Question: I'm not sure if this is an error on my part or not, because I can't find any difference between code I use and code in documentation and videos.
I have a piece of code that uses a 'SectionList'to display data that is arranged and packages into an array using lodash's 'groupBy'and 'reduce'methods.
'''
import React, { Component } from 'react';
import {
Platform,
StyleSheet,
Text,
ScrollView,
Button,
Picker,
SectionList
} from 'react-native';
import MapView from 'react-native-maps';
import MapViewDirections from 'react-native-maps-directions';
import { SearchBar } from 'react-native-elements';
import _ from 'lodash';
type Props = {};
export default class App extends Component<Props> {
constructor(props) {
super(props);
this.findNearestBranch = this.findNearestBranch.bind(this);
this.displayDirections = this.displayDirections.bind(this);
this.displayUserLocationPin = this.displayUserLocationPin.bind(this);
this.calculateNearestBranch = this.calculateNearestBranch.bind(this);
}
state = {
...
branchArray: [
{branchId: 12, name: "Main SSNIT Branch", description: "Where the big boys work", latitude: 5.559971399999999, longitude:-0.2002176999999392, region: "Northern Region" },
{branchIdid: 52, name: "Aother smaller branch", description: "Where the small boys work", latitude: 6.559971399999999, longitude:-0.2002176999999392, region: "Eastern Region" },
{branchId: 78, name: "Yet another random branch", description: "Where the crazy girls work", latitude: 7.059971399999999, longitude:-0.2002176999999392, region: "Northern Region" },
{branchId: 96, name: "This isn't a branch. It's a twig", description: "Where the strange people play", latitude: 6.859971399999999, longitude:-0.2002176999999392, region: "Western Region" }
]
}
render() {
return (
<ScrollView contentContainerStyle={styles.container} >
...
<SectionList
renderItem={this.renderBranchItem}
renderSectionHeader={this.renderBranchHeader}
sections={this.getBranchesForList}
keyExtractor = {(item) => item.branchId}
/>
</ScrollView>
);
}
renderBranchItem = (branchItem) =>{
return <View style={{borderBottomWidth:StyleSheet.hairlineWidth}}>
<Text style={{fontSize:20, fontWeight:"bold"}}> {branchItem.item.name} </Text>
<Text style={{fontSize:15,}}> {branchItem.item.description} </Text>
<Text style={{fontSize:15,}}> {branchItem.item.longitude}, {branchItem.item.latitude}</Text>
</View>
}
renderBranchHeader = (header) =>{
return <View style={{borderBottomWidth:StyleSheet.hairlineWidth}}>
<Header style={{fontWeight:"bold"}} title={header.section.region} />
</View>
}
getBranchesForList = () =>{
//Making an object containing the branches sorted by region {region: [branch1, branch2], region2: [branch 2, branch 4]}
let sortedBranchesObject = _.groupBy(this.state.branchArray, branch => branch.region);
//Now making that Object an array of structure [{data: [], region: "region"}, {...}]
let letsortedBranchesArray = _.reduce(sortedBranchesObject, (accumulatingArray, nextValue, nextKey)=>{
accumulatingArray.push({
data: nextValue,
region: nextKey
});
return accumulatingArray;
}, []);
return sortedBranchesArray;
}
}
const styles = StyleSheet.create({
container: {
flex: 1,
justifyContent: 'center',
alignItems: 'center',
backgroundColor: '#F5FCFF',
},
map: {
height:400,
width: 400,
}
});
'''
However, for some reason, _.reduce is not being recognized as a function in 'getBranchesForList'. Here's a picture of the error log:

Am I doing something wrong here? I'm honestly not sure. I posted a <URL> about it, but the only answer I got was that my reference to _ may have changed. I can't find any evidence of such a thing happening, though.
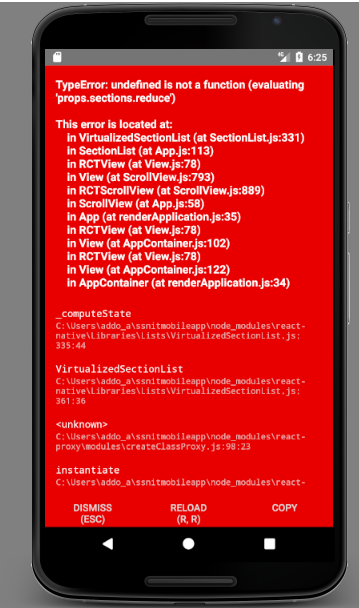
Answer: Your issue has nothing to do with 'lodash.reduce'. It is about your 'sections' not being an array as 'SectionList' expects it to be.
> array of Sections
<URL>.
'''
<SectionList
renderItem={this.renderBranchItem}
renderSectionHeader={this.renderBranchHeader}
sections={this.getBranchesForList()} // NB call
keyExtractor = {(item) => item.branchId}
/>
'''